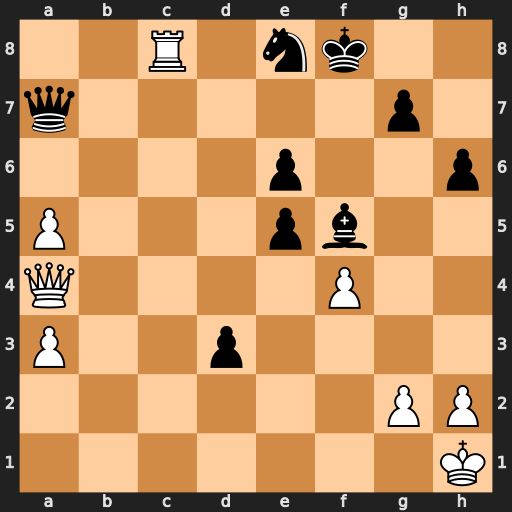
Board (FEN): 2R1nk2/q5p1/4p2p/P3pb2/Q4P2/P2p4/6PP/7K
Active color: w
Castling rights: -
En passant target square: -
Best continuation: Qxe8#